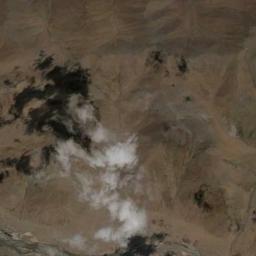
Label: cloud